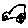
Label: car